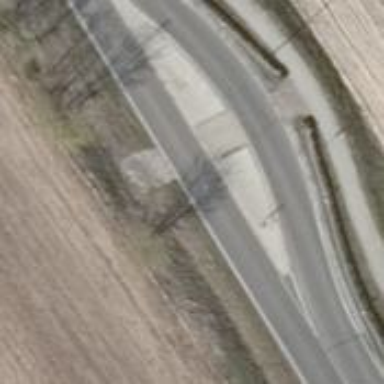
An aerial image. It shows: Cycleway.